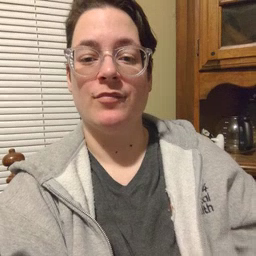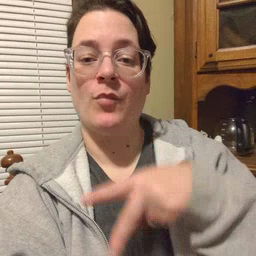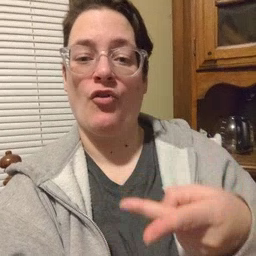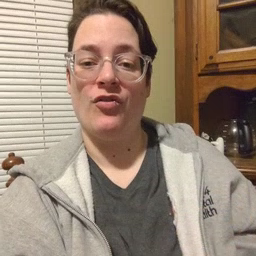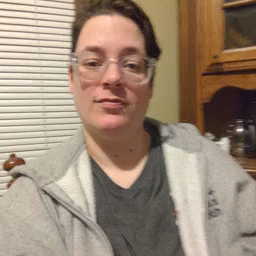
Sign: fall